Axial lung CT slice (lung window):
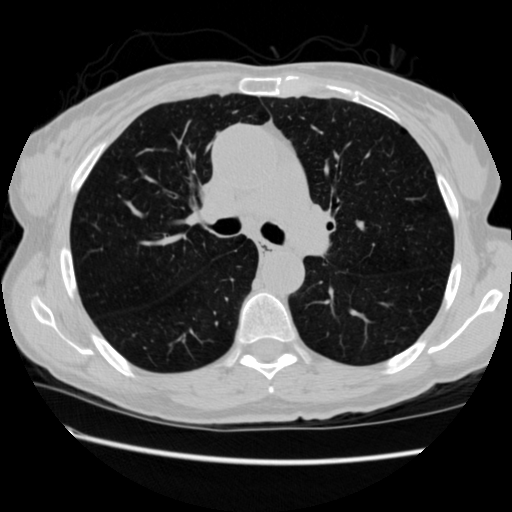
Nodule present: no